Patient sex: M
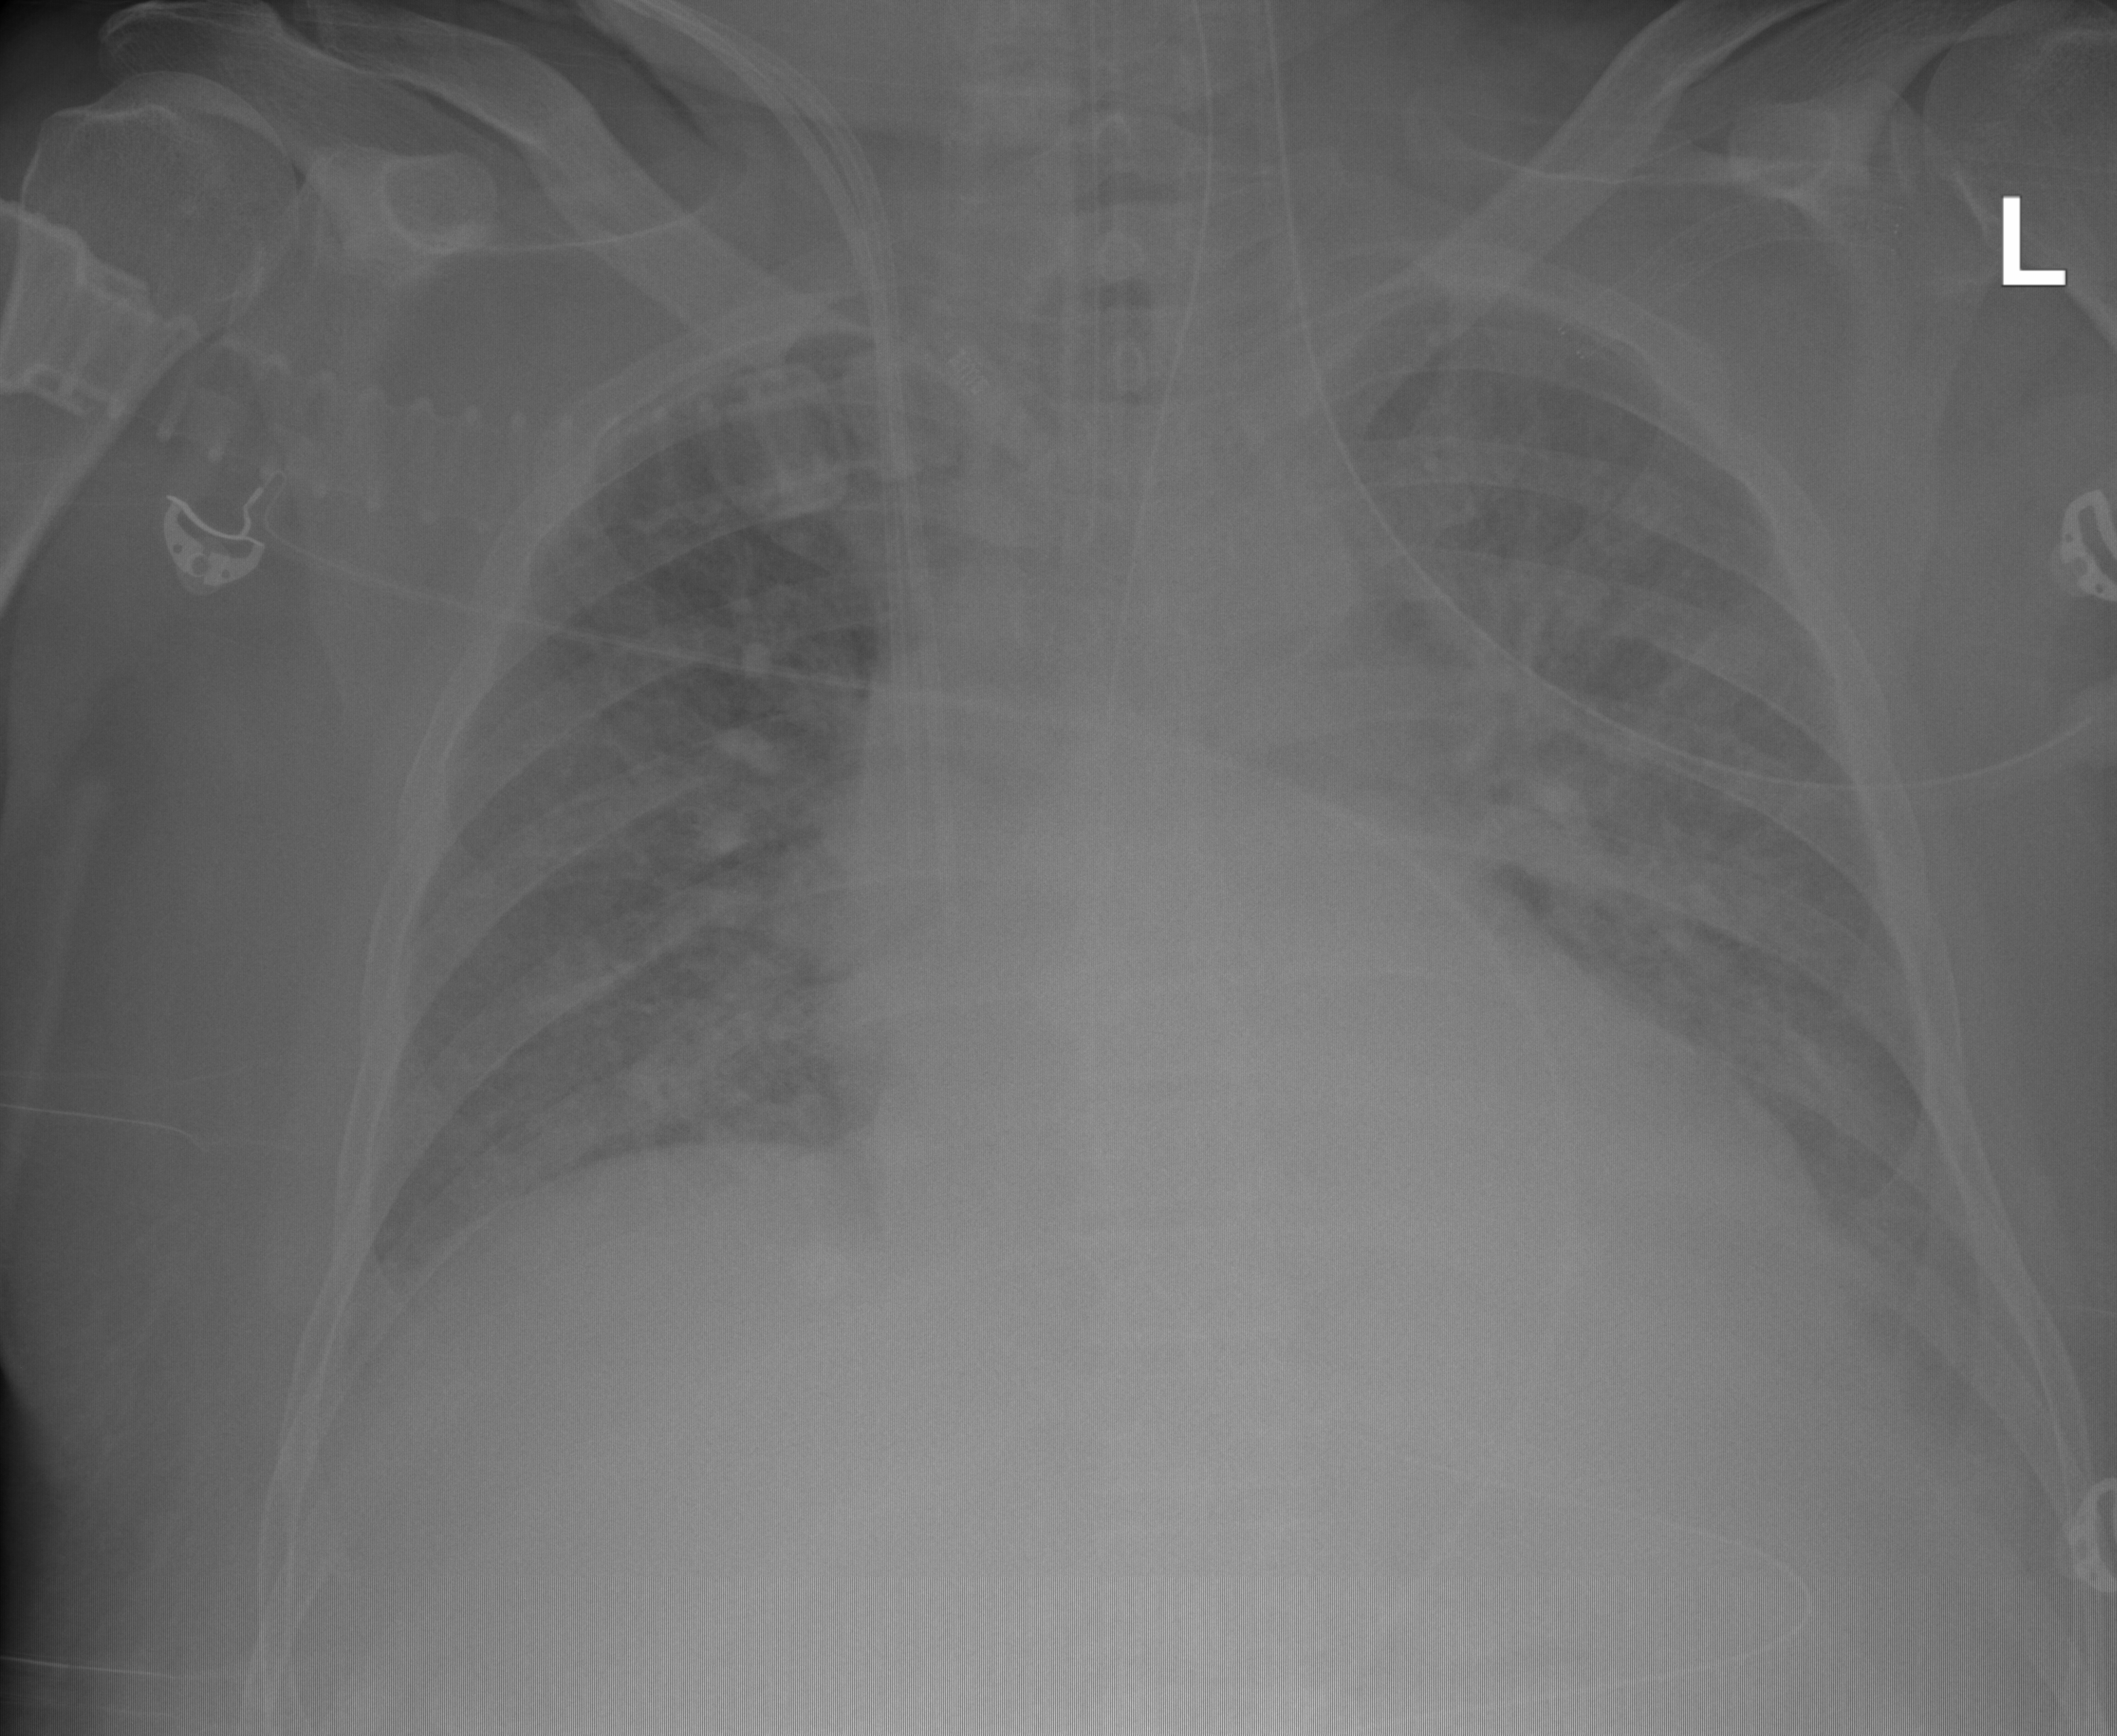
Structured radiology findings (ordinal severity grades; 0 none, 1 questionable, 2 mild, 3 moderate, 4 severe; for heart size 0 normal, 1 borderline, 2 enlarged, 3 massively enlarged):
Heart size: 2
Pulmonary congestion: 2
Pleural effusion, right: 2
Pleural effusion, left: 2
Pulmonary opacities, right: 2
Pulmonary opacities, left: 2
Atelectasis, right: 2
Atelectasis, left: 2